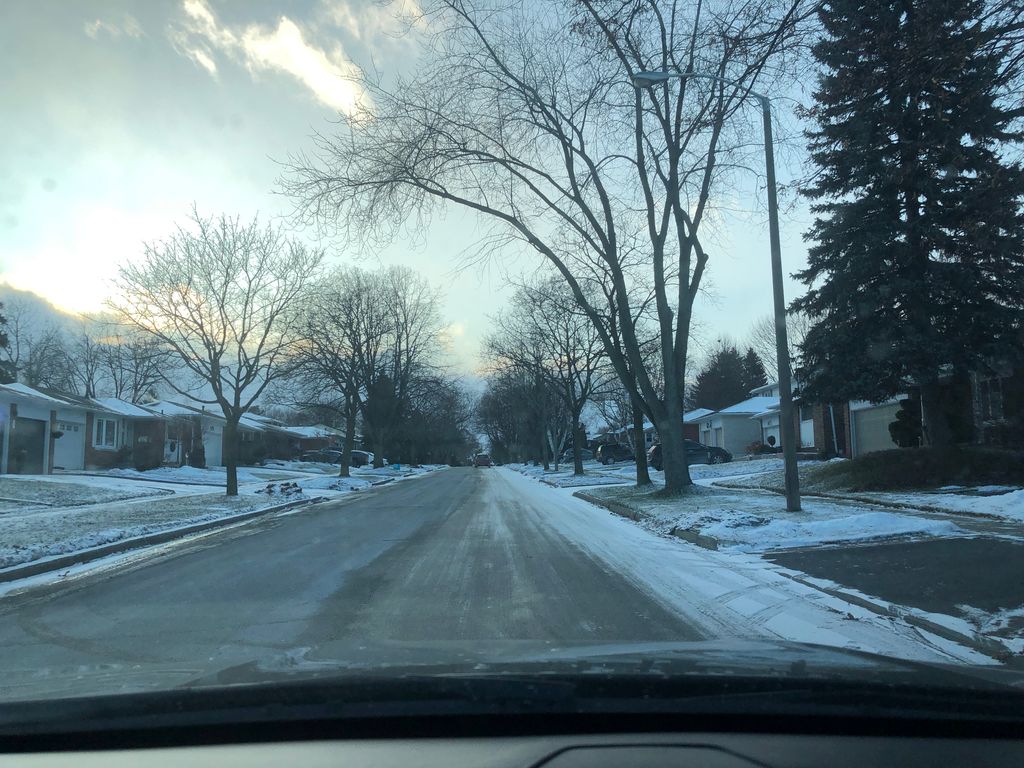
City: toronto